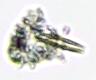
Label: Detritus